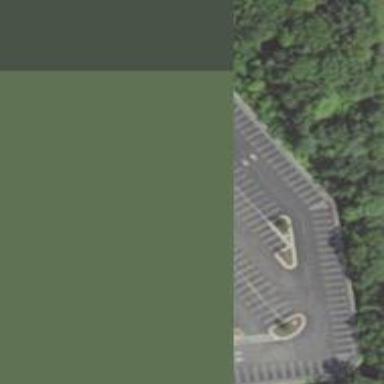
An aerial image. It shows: Paved parking area.